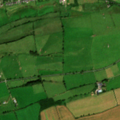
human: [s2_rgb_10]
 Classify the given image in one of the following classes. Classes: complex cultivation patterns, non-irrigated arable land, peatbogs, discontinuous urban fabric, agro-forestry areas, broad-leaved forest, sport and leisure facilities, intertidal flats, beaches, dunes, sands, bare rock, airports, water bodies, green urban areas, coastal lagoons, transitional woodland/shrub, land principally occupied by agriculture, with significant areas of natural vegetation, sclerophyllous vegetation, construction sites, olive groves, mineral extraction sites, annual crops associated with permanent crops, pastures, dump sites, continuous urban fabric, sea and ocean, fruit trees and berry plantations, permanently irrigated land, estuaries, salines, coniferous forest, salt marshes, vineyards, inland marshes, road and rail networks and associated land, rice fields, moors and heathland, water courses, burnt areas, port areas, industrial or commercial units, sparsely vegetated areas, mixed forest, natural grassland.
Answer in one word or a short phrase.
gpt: discontinuous urban fabric, non-irrigated arable land, pastures